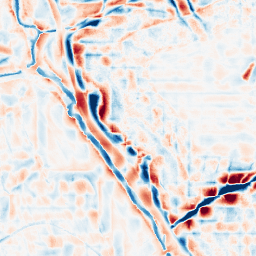
Category: wavelet
Decomposition family: wavelet_biorthogonal
Decomposition parameters: wavelet: bior2.4
level: 4
Upsampling method: lanczos
Upsampling parameters: scale: 4
Upsampling scale: 4